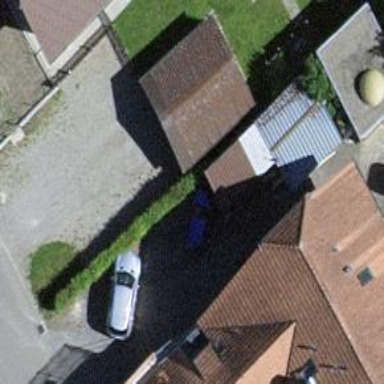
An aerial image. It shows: Garage.